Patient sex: F
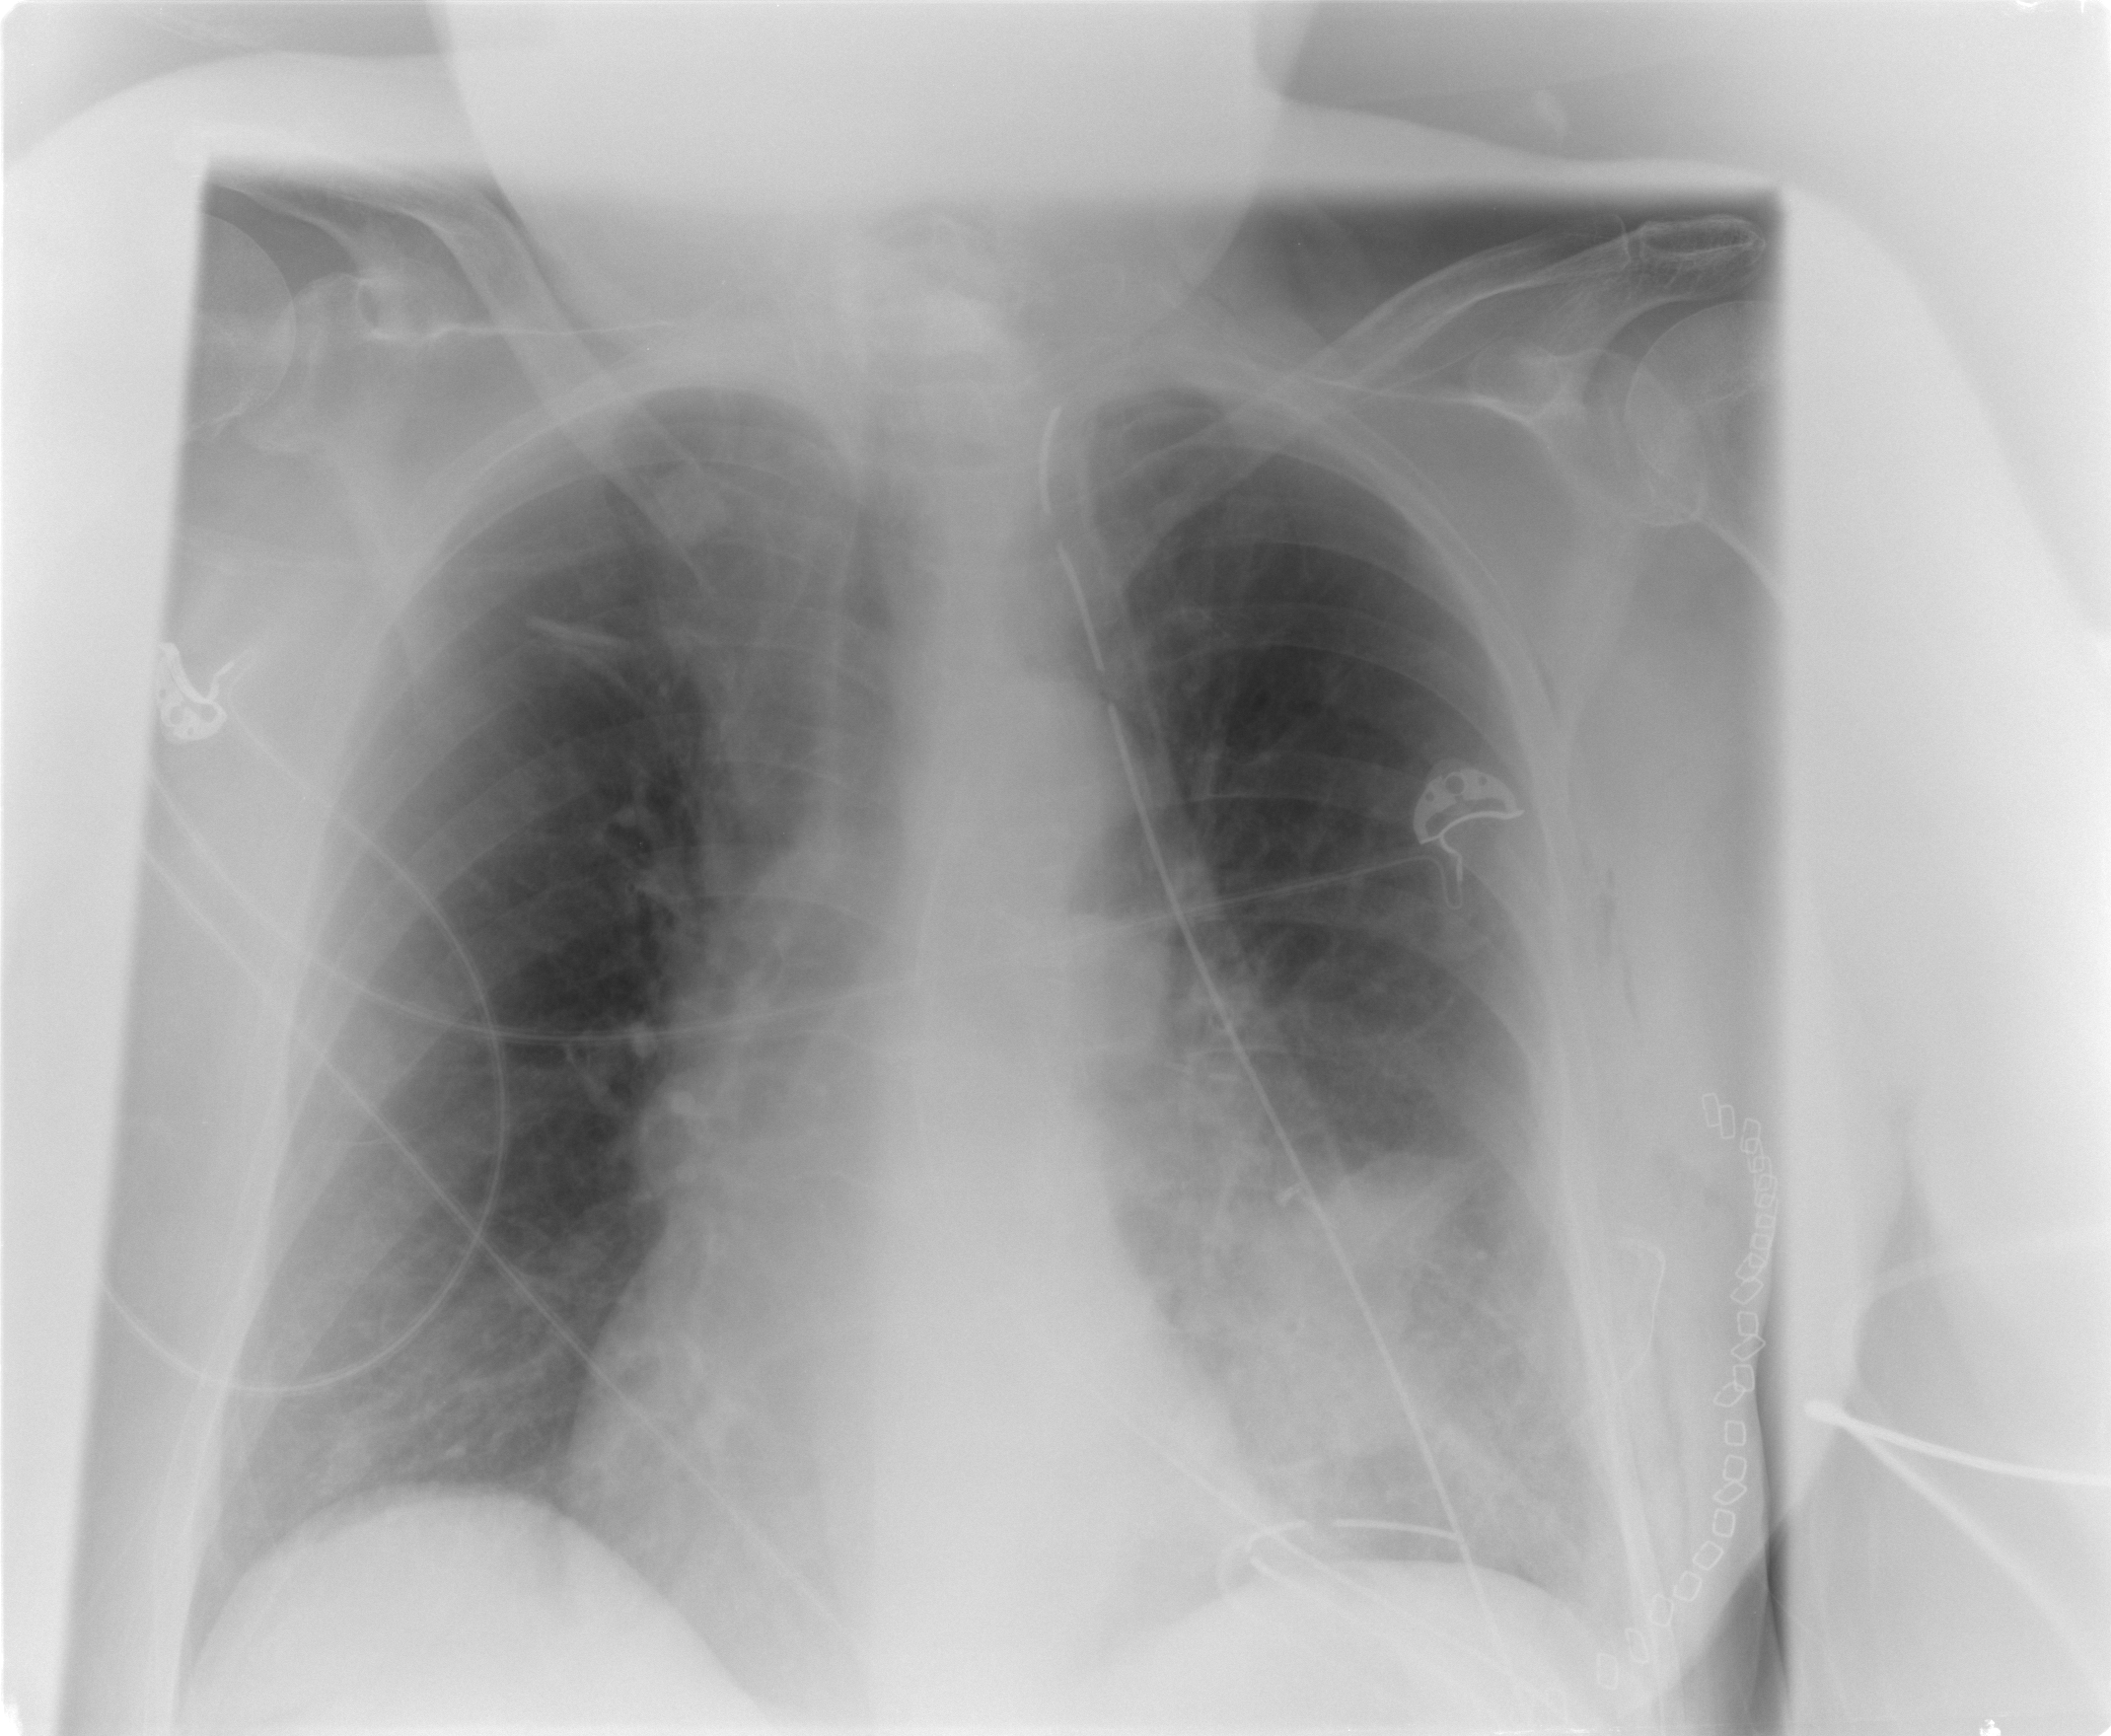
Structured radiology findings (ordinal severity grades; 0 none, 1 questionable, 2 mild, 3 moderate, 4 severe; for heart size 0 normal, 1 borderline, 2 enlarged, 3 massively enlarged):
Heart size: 0
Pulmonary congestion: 0
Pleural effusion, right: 0
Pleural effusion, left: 0
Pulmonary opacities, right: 0
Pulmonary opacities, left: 0
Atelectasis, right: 0
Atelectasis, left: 2